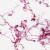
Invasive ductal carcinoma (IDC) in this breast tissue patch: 0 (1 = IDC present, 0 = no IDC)